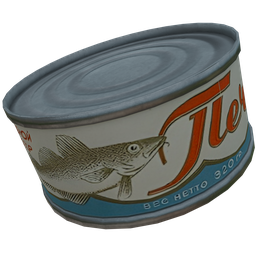
Label: tools